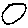
Label: circle